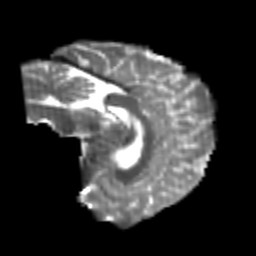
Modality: T2w
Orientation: sagittal
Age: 25
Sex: male
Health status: healthy
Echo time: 0.074 s